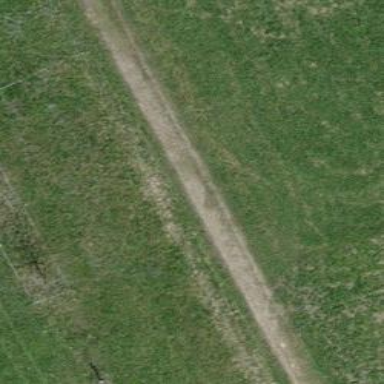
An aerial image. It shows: Grass track with grade4 surface.